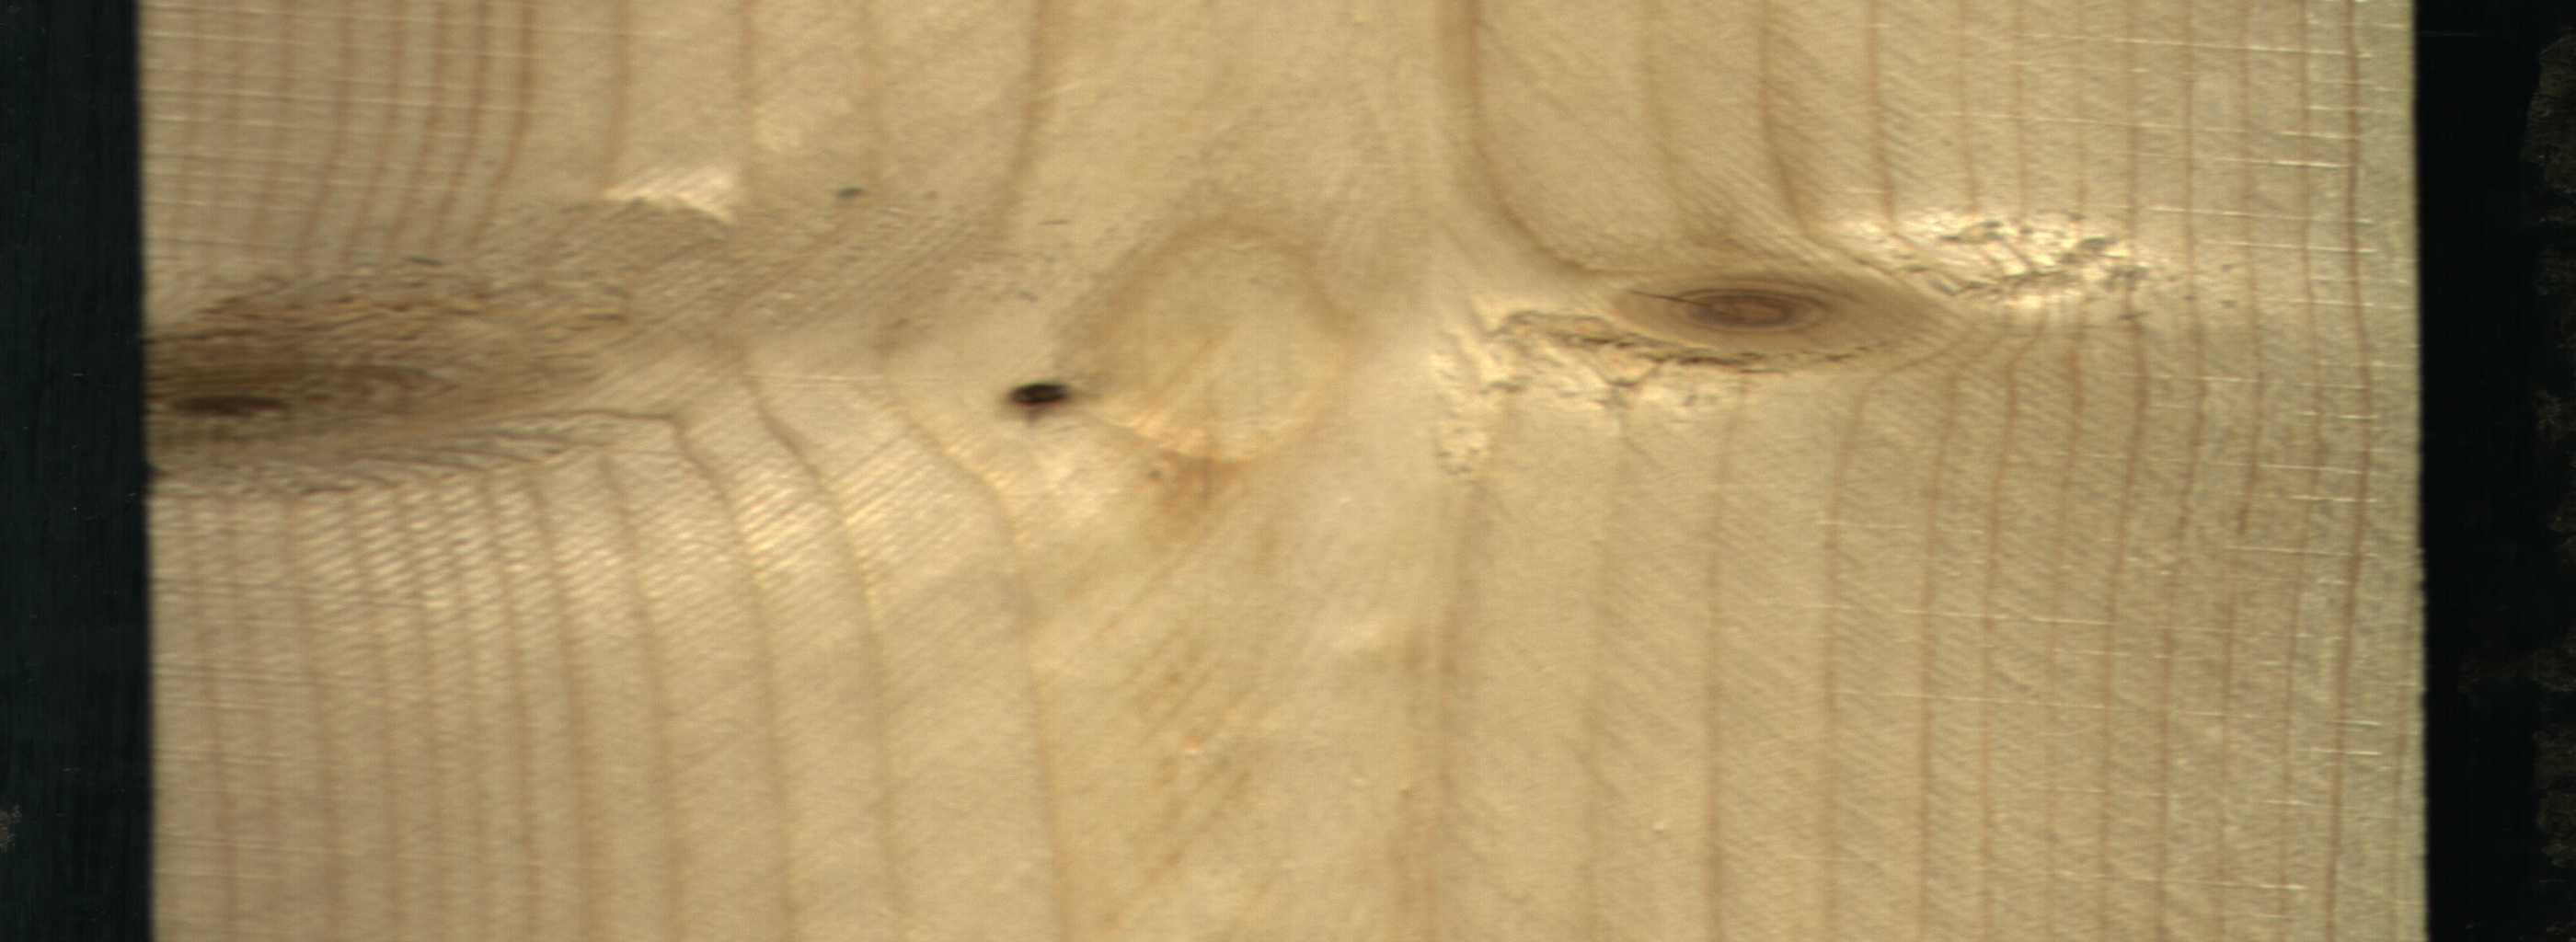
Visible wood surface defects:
Dead_Knot
Live_Knot
Live_Knot